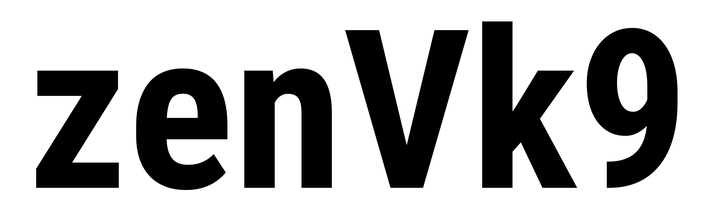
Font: Roboto_Condensed_Bold